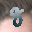
Label: 8